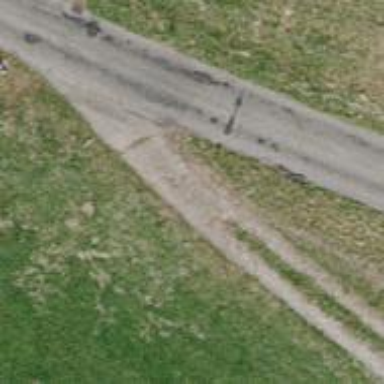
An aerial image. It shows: Track with grade 3 pebblestone surface.